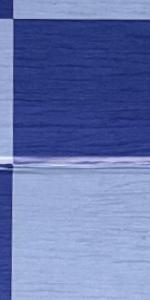
Label: Empty